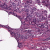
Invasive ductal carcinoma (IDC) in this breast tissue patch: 1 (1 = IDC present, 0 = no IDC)